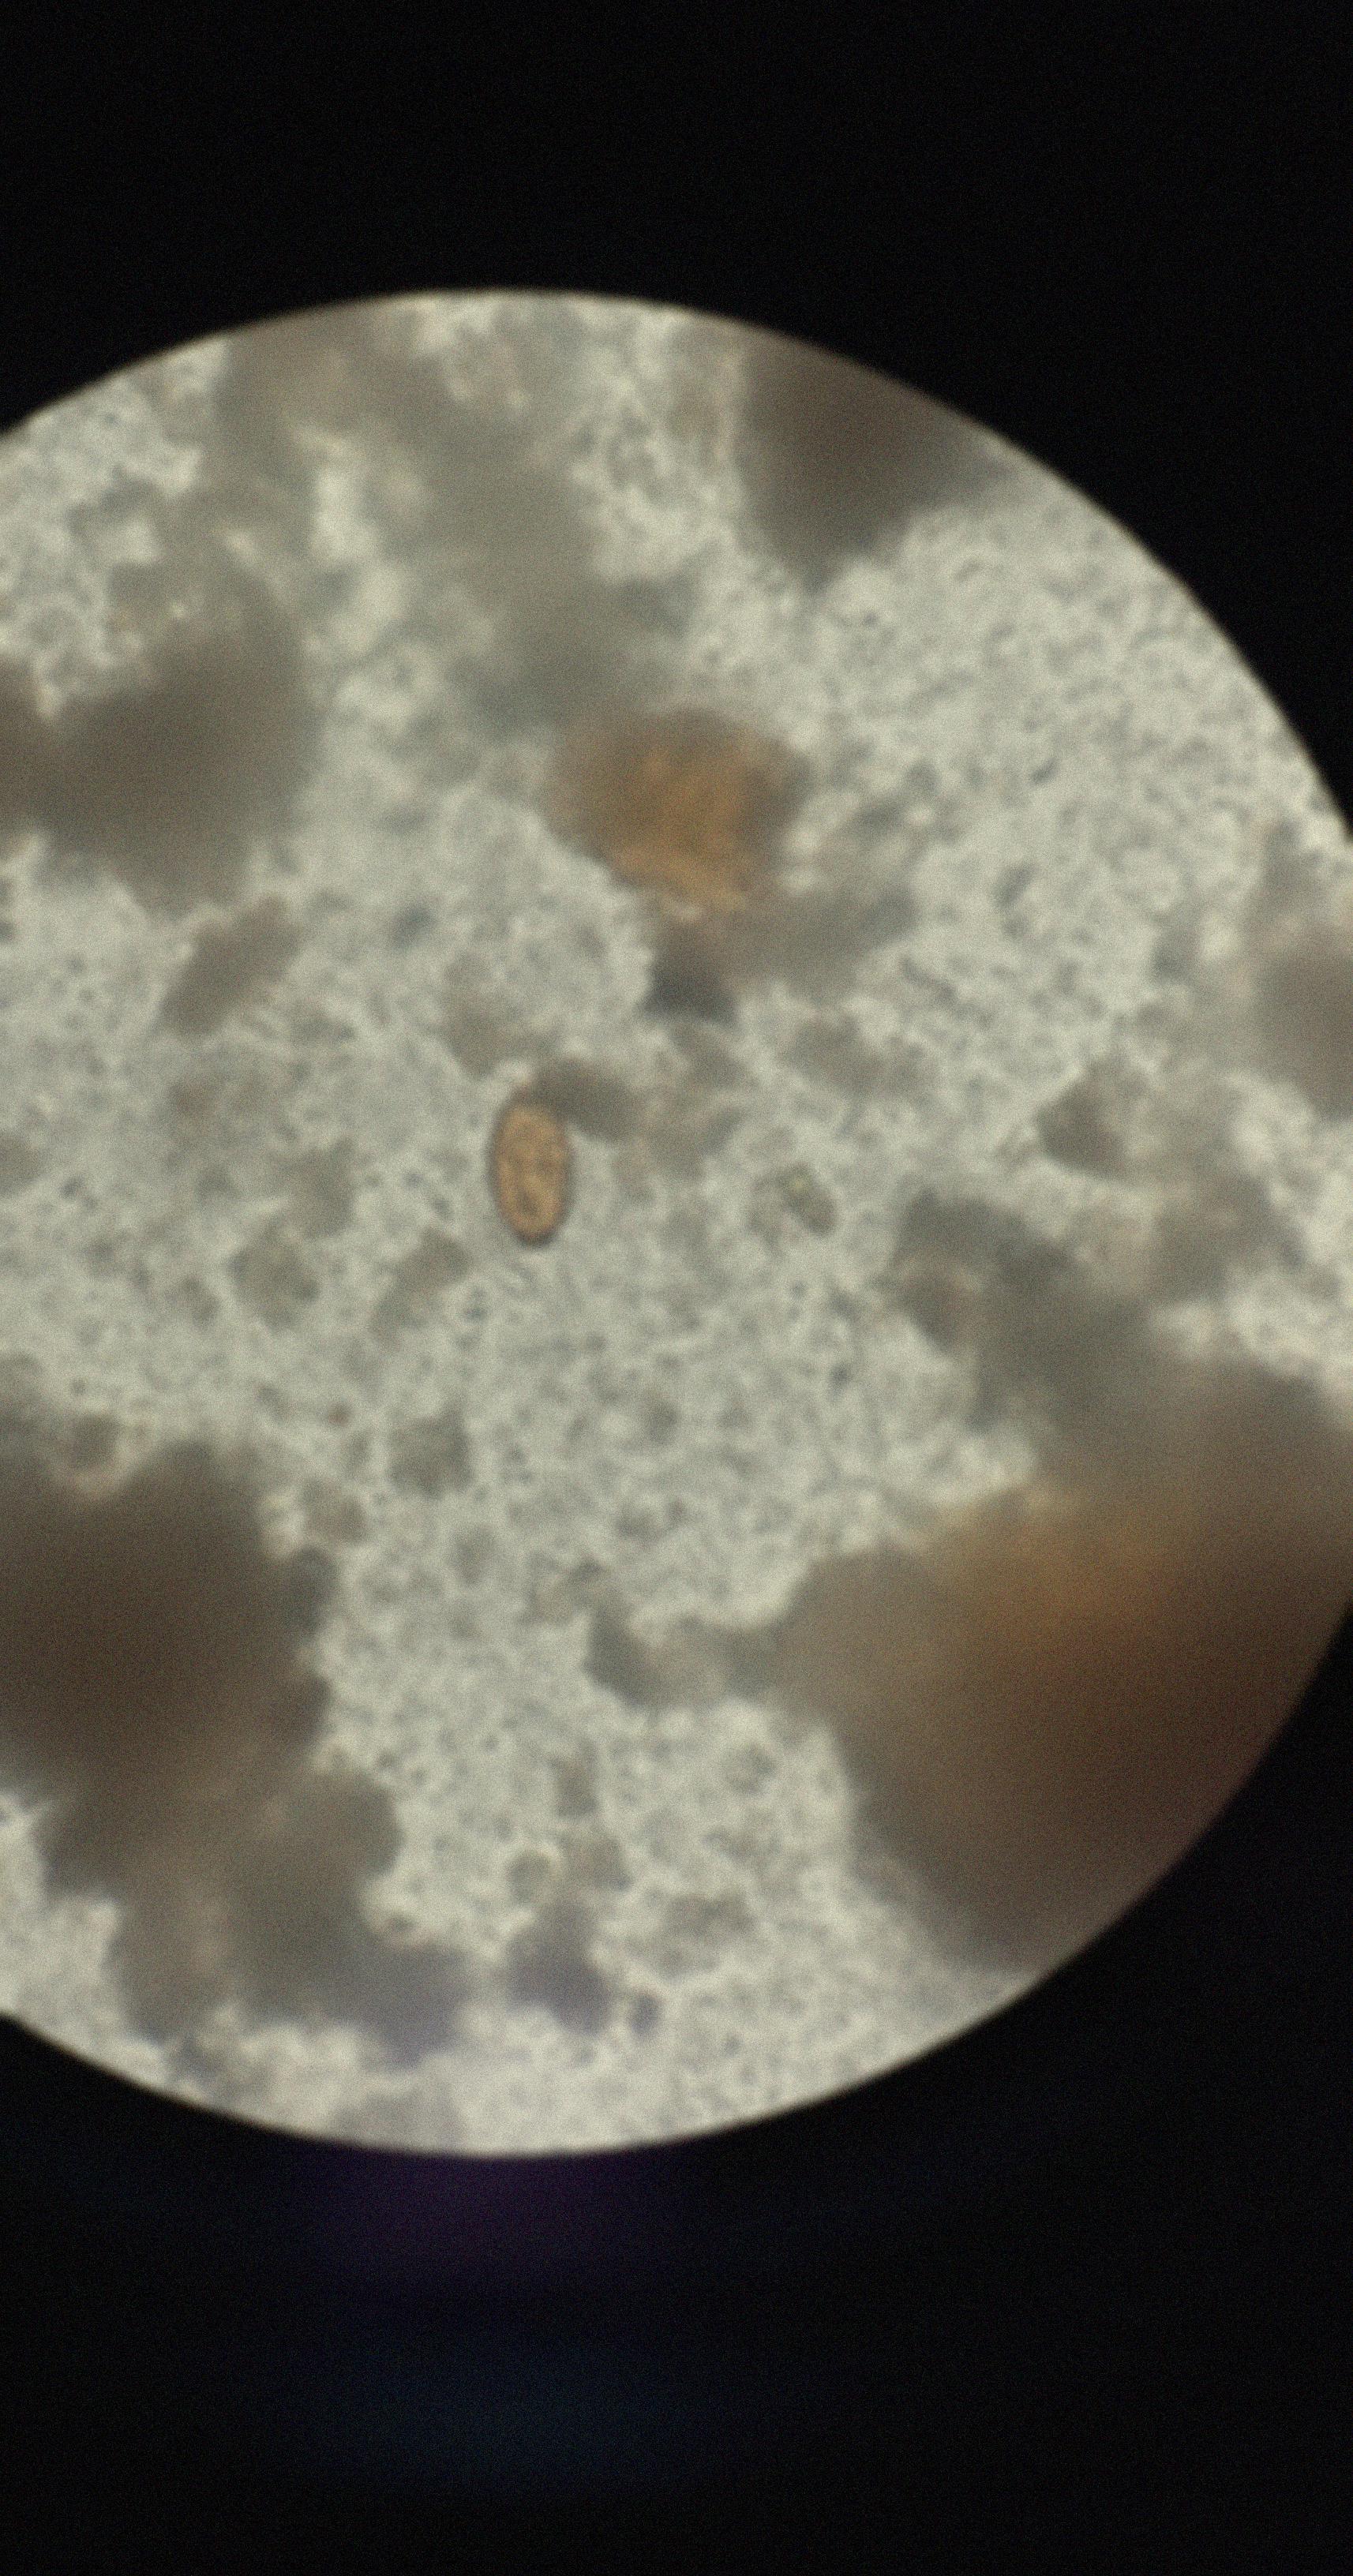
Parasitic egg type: Trichuris trichiura